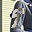
Label: 9